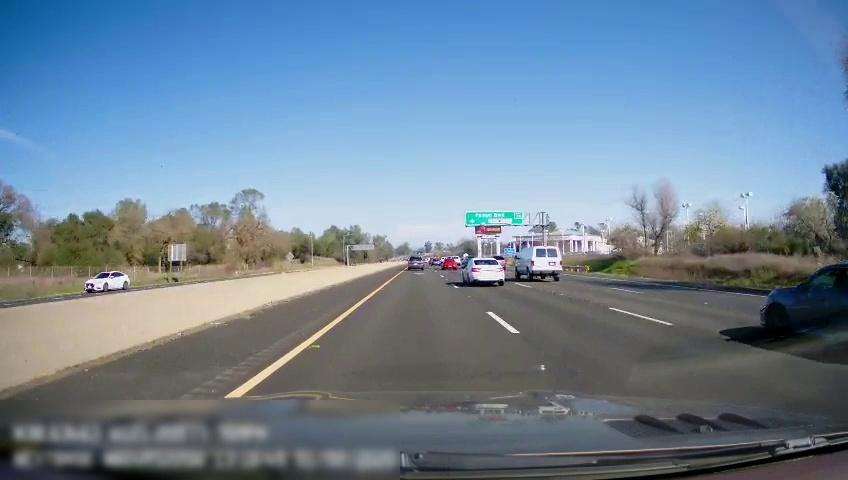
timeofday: Day
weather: Sunny
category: Drivable Space
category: Drivable Space
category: Vehicles | SUV
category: Vehicles | Car
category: Vehicles | Van
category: Vehicles | SUV
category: Vehicles | SUV
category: Vehicles | Car
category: Vehicles | Car
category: Lanes | Current Lane
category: Lanes | Current Lane
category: Lanes | Current Lane
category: Lanes | Alternate Lane
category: Lanes | Alternate Lane
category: Traffic | Signs
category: Traffic | Signs